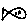
Label: fish